Field crop: tomato
Growth stage: 2
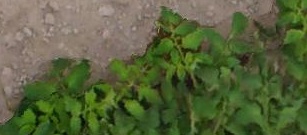
Species: tomato